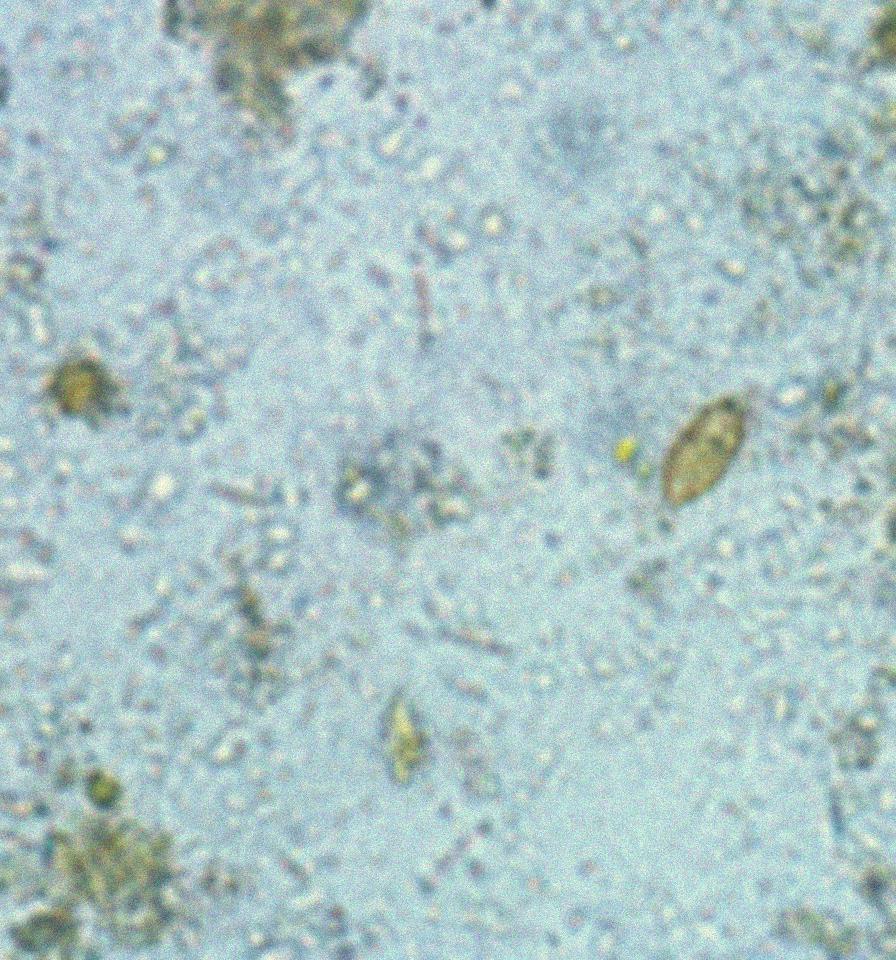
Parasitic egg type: Opisthorchis viverrine